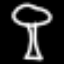
Label: mushroom